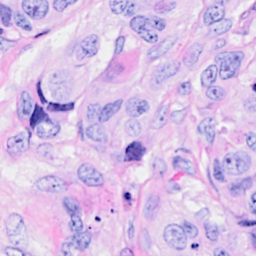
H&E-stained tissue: Breast